Aerial crown-view tile of a tropical tree (Barro Colorado Island, Panama), acquired 20250715:
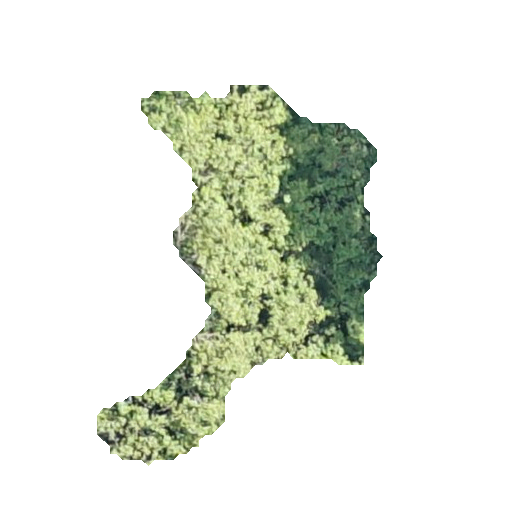
Species: Luehea seemannii
GBIF accepted scientific name: Luehea seemannii
Crown area: 82.929 m²